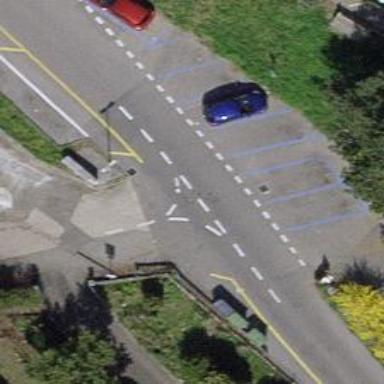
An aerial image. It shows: Unmarked crossing on the road.